Interaction volume radius: 5 \u00c5
Interaction volume height: 15 \u00c5
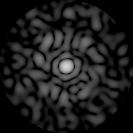
Disorder parameter: 0.8319